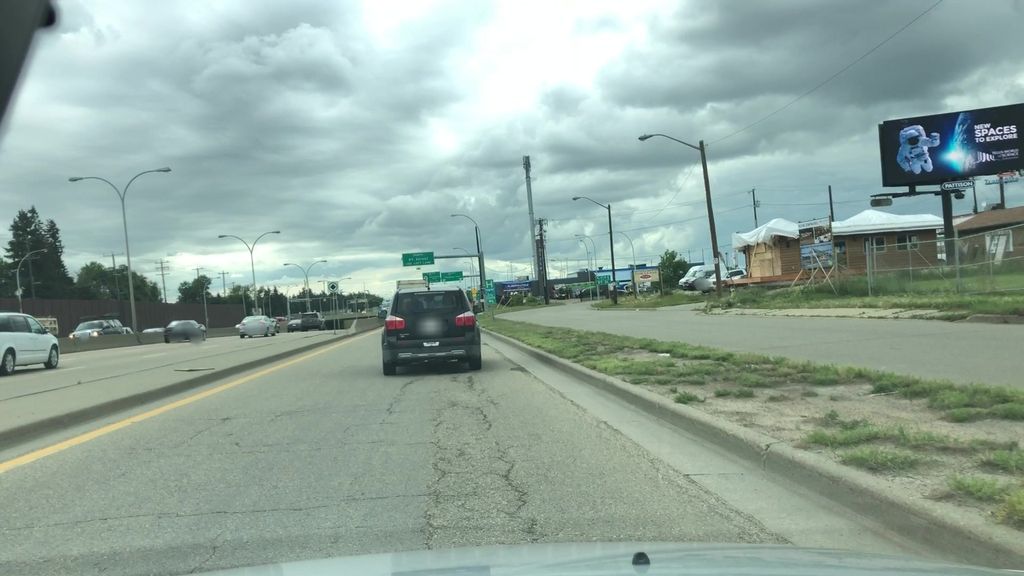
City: edmonton